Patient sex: M
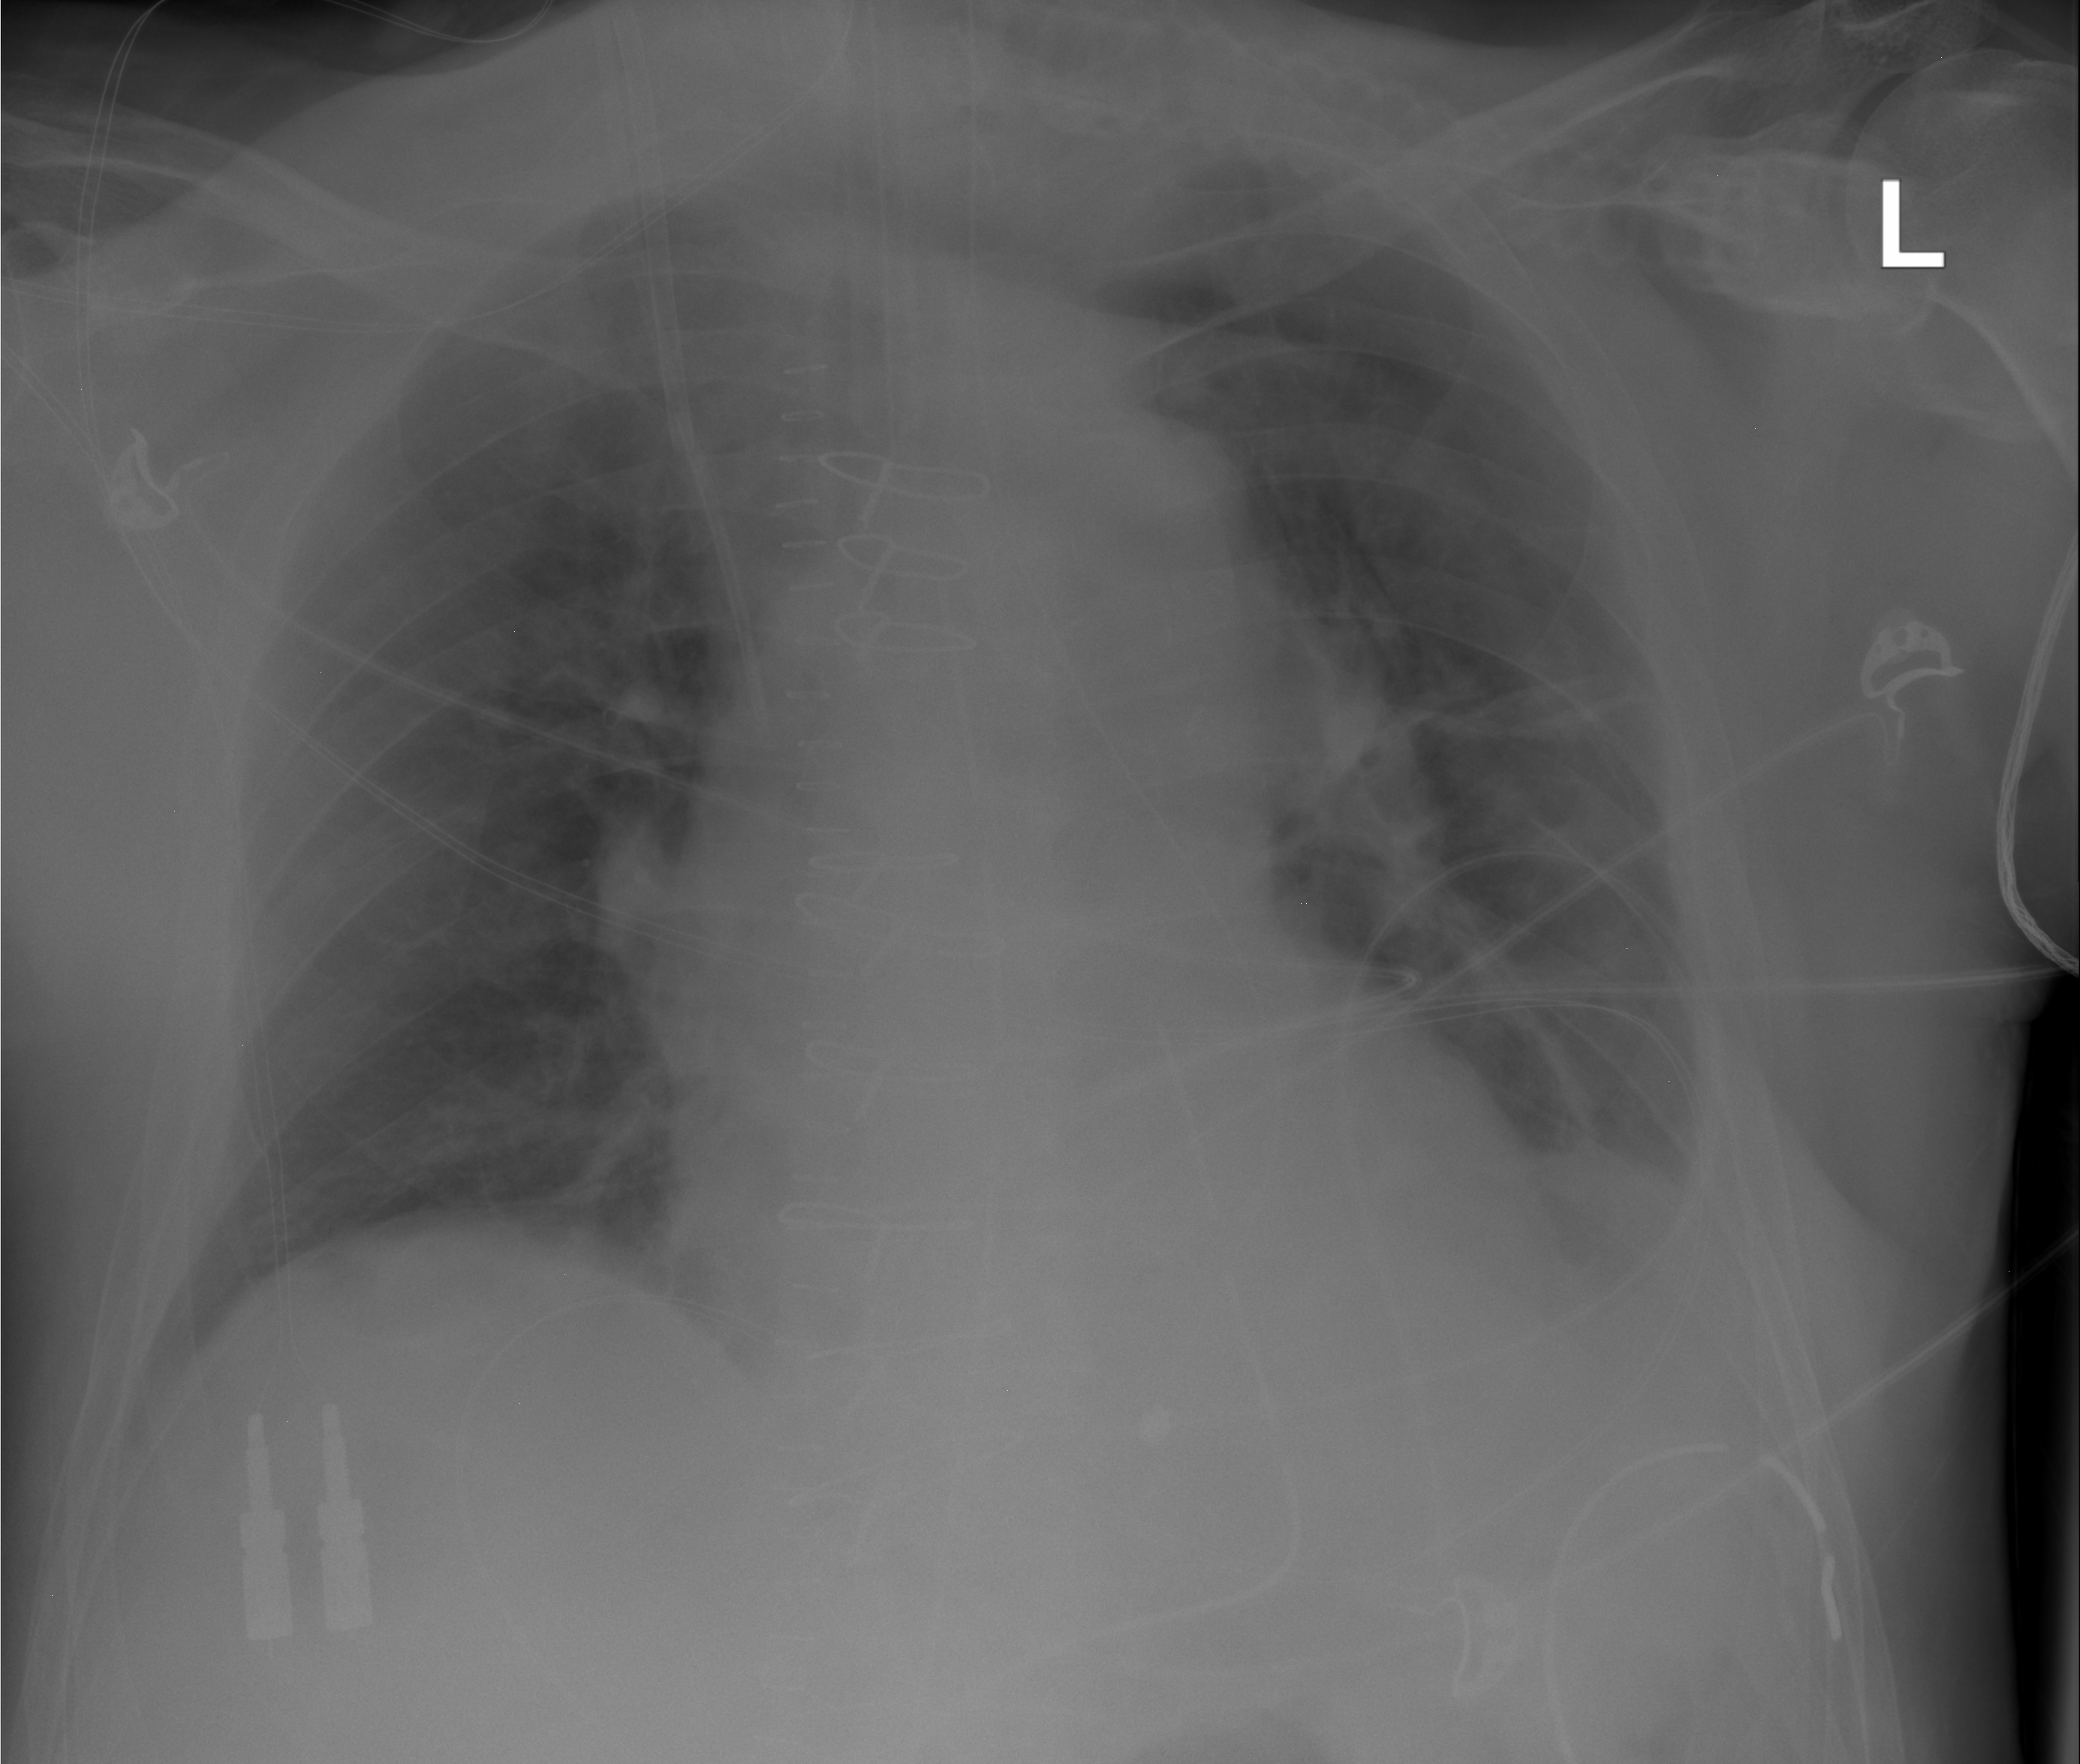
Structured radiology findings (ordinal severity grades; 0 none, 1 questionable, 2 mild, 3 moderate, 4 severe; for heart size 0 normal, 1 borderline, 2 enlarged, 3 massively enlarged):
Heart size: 2
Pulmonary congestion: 0
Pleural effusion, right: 0
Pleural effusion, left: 0
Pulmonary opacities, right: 0
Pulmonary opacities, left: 0
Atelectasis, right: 0
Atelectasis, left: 2